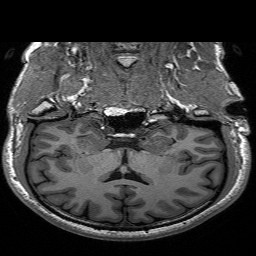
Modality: T1w
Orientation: sagittal
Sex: male